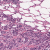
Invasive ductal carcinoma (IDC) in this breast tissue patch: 1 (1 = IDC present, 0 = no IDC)